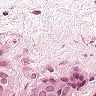
Metastatic tissue present: yes